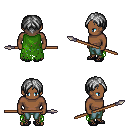
a pixel art fantasy rpg character, male body template, human, dark skin, green tattered cape, teal pants, gray parted hairstyle, ghillies, spear, four views (front, back, left, right), 2x2 character sprite sheet, small pixel art, hard edges, no anti-aliasing